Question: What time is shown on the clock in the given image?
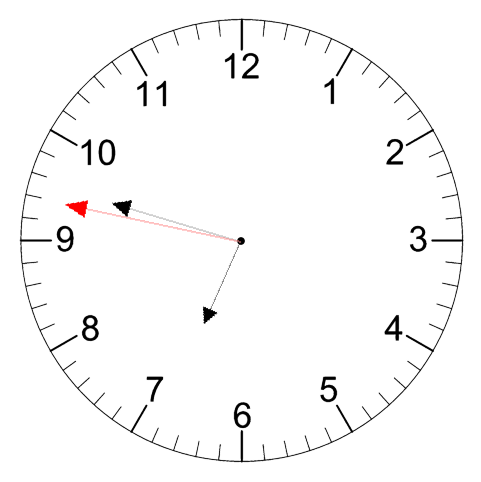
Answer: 06:47:47